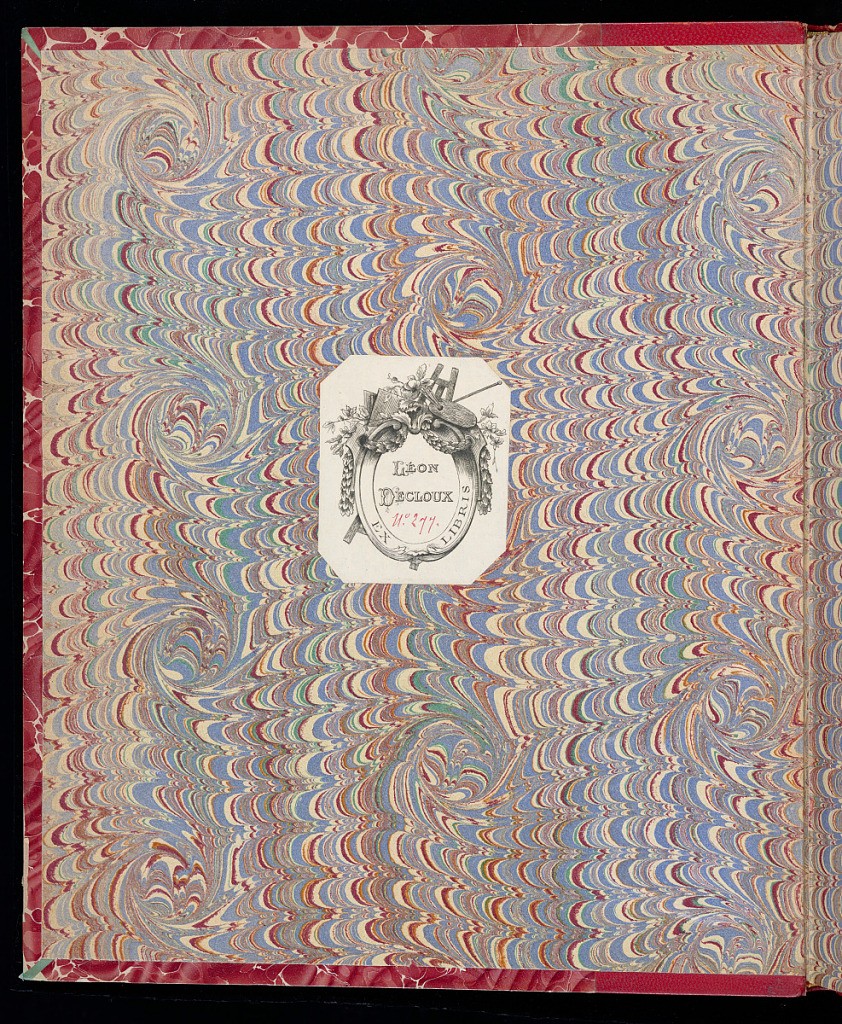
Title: Album of Figure Studies
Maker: Pierre Thomas Le Clerc, French, ca. 1740 - ca. 1796
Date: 1773–80
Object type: Album
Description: An album with four books (not all complete) from a series of 14 volumes of figure studies for the education of artists or amateurs, with instructions on some of the plates. Printed in crayon-manner with red ink.